Question: When I create a new "Tabbed Application" for a universal app, 5.0 and higher using Xcode Version 4.5.2 (4G2008a) it works fine on a 6.0 simulator but not on 5.1 or 5.0.
'''
- (BOOL)application:(UIApplication *)application didFinishLaunchingWithOptions:(NSDictionary *)launchOptions
{
self.window = [[UIWindow alloc] initWithFrame:[[UIScreen mainScreen] bounds]];
// Override point for customization after application launch.
UIViewController *viewController1;
UIViewController *viewController2;
if ([[UIDevice currentDevice] userInterfaceIdiom] == UIUserInterfaceIdiomPhone) {
viewController1 = [[FirstViewController alloc] initWithNibName:@"FirstViewController_iPhone" bundle:nil];
viewController2 = [[SecondViewController alloc] initWithNibName:@"SecondViewController_iPhone" bundle:nil];
} else {
viewController1 = [[FirstViewController alloc] initWithNibName:@"FirstViewController_iPad" bundle:nil];
viewController2 = [[SecondViewController alloc] initWithNibName:@"SecondViewController_iPad" bundle:nil];
}
self.tabBarController = [[UITabBarController alloc] init];
**self.tabBarController.viewControllers = @[viewController1, viewController2];**
self.window.rootViewController = self.tabBarController;
[self.window makeKeyAndVisible];
return YES;
}
'''
This is where the breakpoint is catching
I have not changed anything on Apples setup. I have looked but perhaps I am googling the wrong thing.

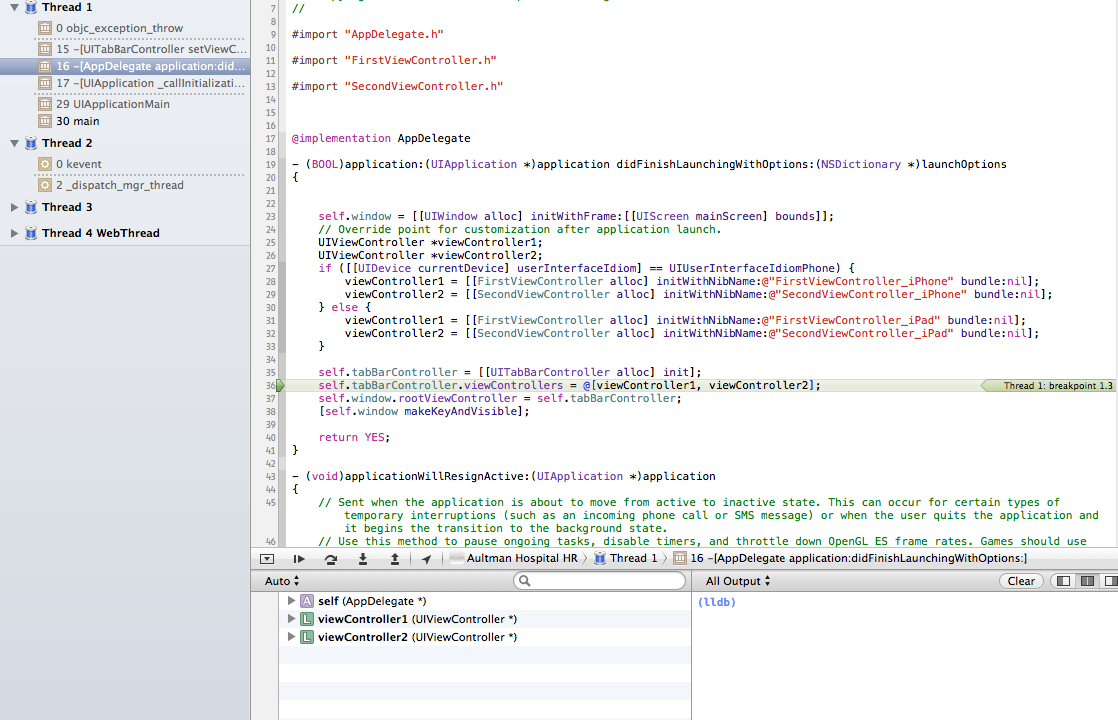
Answer: Its because of the auto layout property in the xib files. Go to both of the xib files and in the right menu click the first tab at the top while the view is selected and un-tick the use auto layout text box.

Hope this Helps.
Sam